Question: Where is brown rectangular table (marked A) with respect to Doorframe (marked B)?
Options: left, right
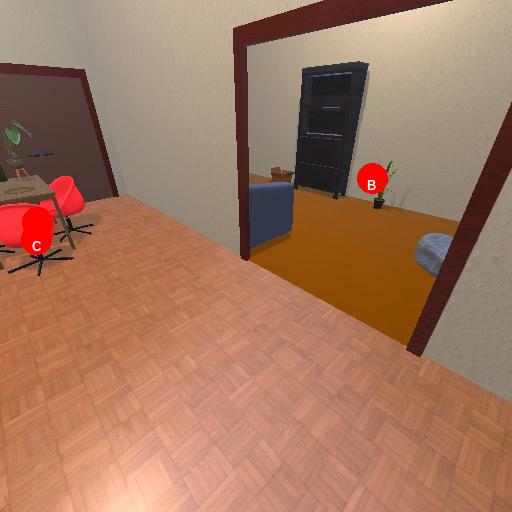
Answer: left